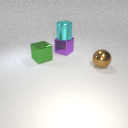
large purple metal cube below large cyan metal cylinder